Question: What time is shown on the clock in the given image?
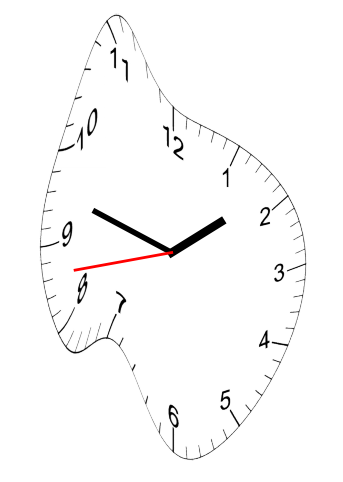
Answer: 01:47:43